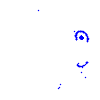
Particle: pion